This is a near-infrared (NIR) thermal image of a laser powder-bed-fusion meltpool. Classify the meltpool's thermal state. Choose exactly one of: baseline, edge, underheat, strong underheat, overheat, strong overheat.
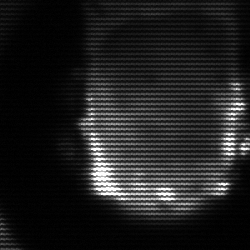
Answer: baseline